Question: The picture describes a maze problem, where green is the starting position and red is the end point. Find the length of the shortest path.
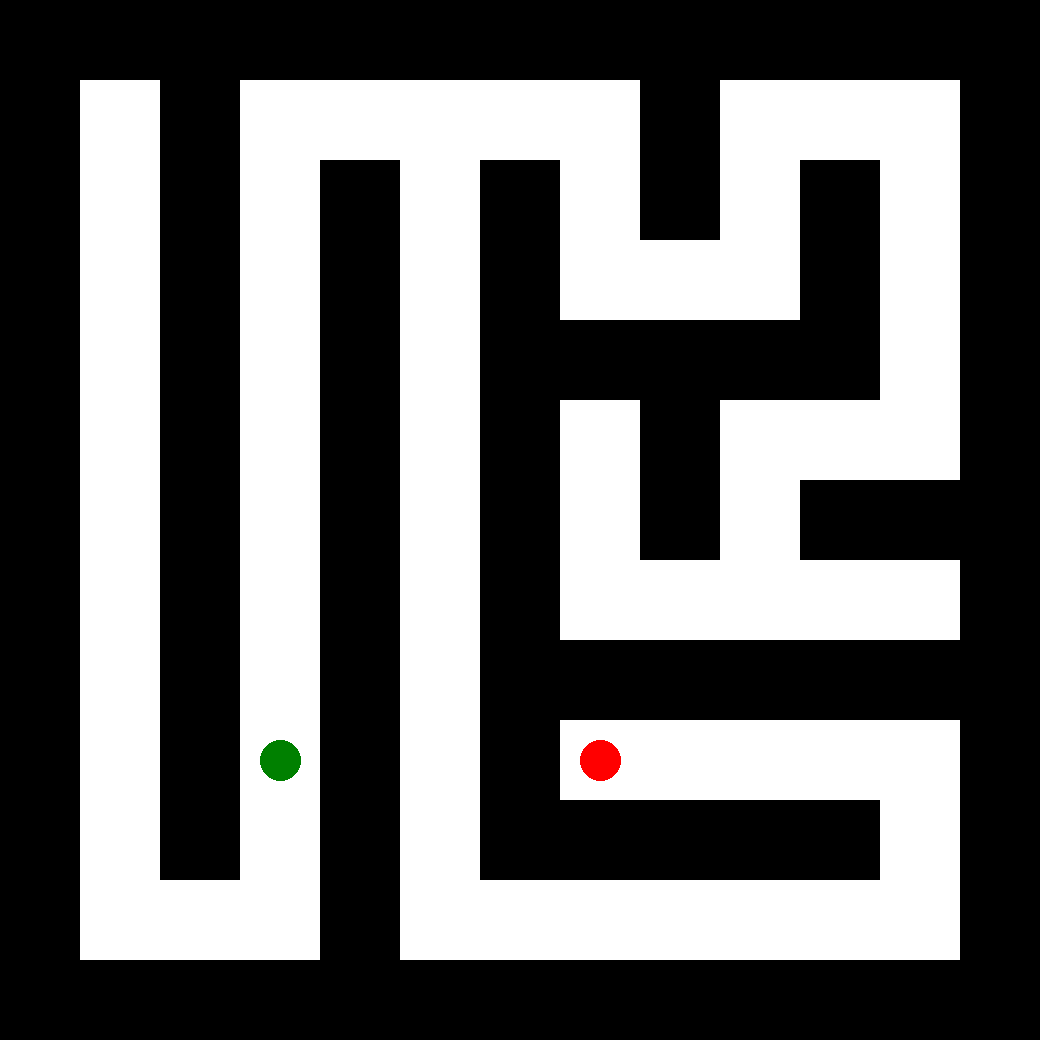
Answer: 32